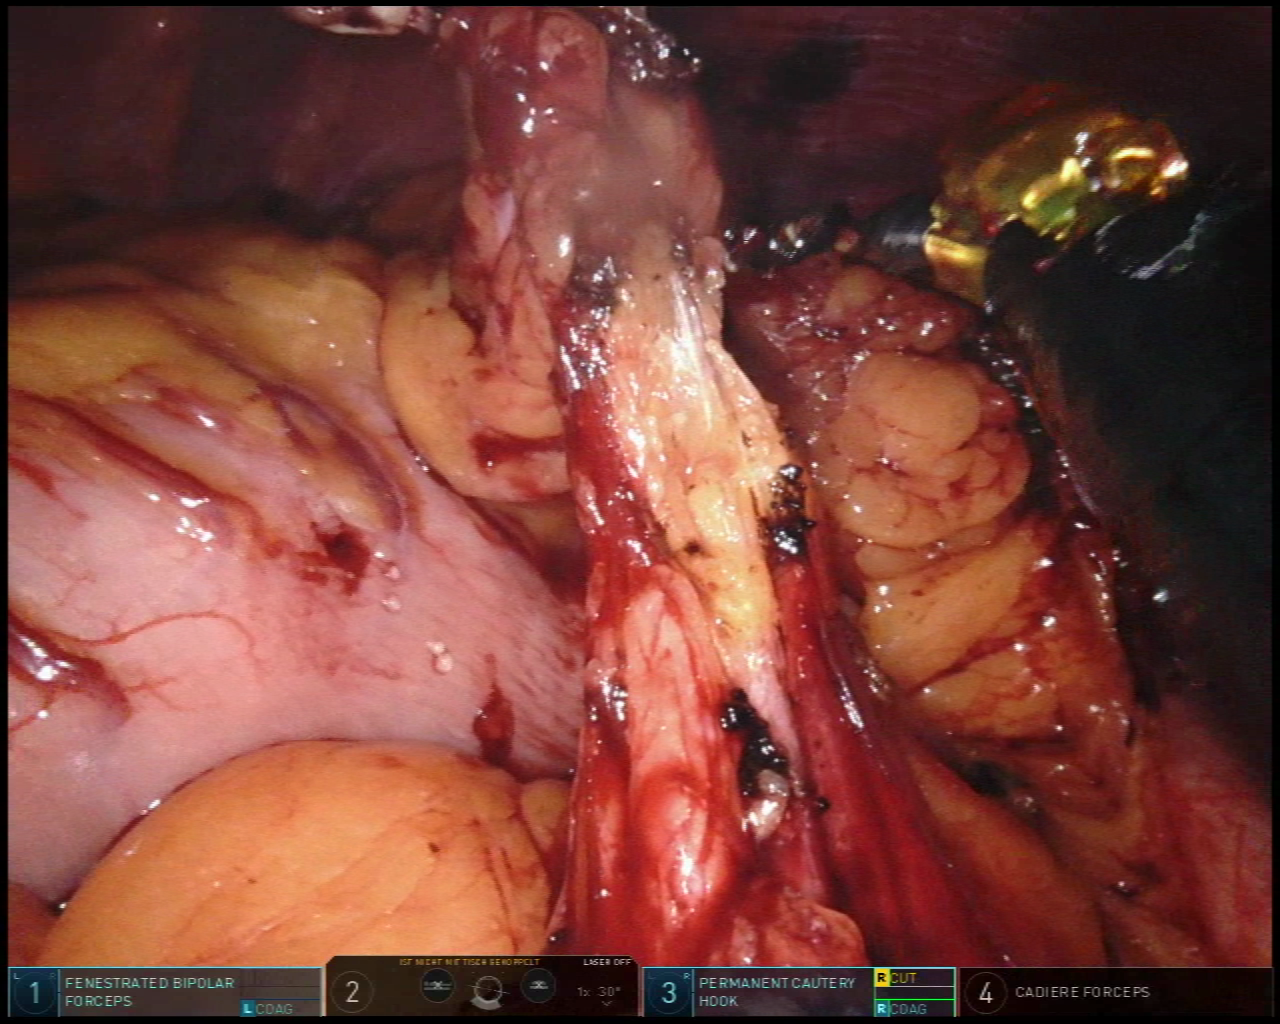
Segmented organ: stomach
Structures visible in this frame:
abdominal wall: yes
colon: yes
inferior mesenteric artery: no
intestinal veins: no
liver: no
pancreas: no
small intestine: no
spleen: no
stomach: yes
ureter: no
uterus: no
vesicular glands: no